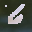
Label: 6